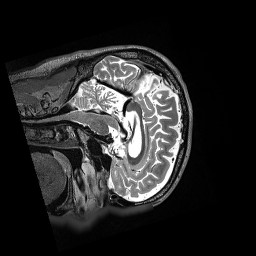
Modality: T2w
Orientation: sagittal
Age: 60
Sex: female